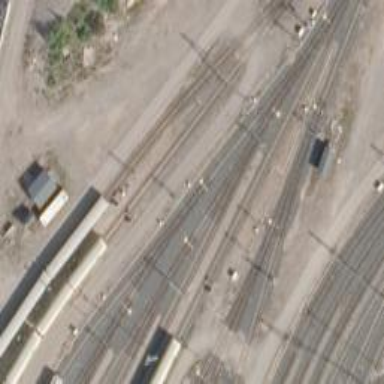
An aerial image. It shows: Rail yard with electrified contact lines for the railway.